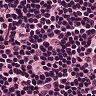
Metastatic tissue present: no